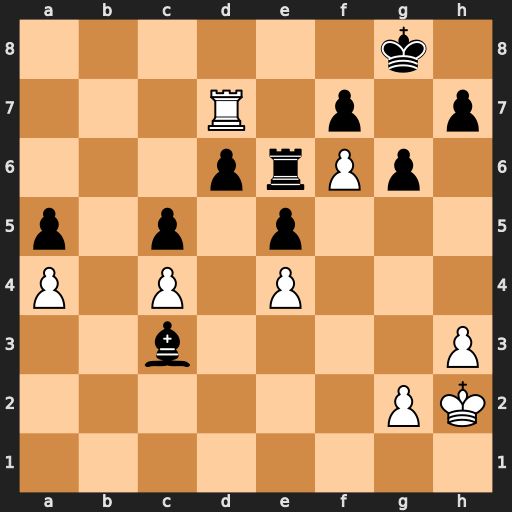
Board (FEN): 6k1/3R1p1p/3prPp1/p1p1p3/P1P1P3/2b4P/6PK/8
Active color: w
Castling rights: -
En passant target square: -
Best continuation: Rd8+ Re8 Rxe8#